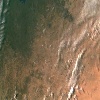
Label: land